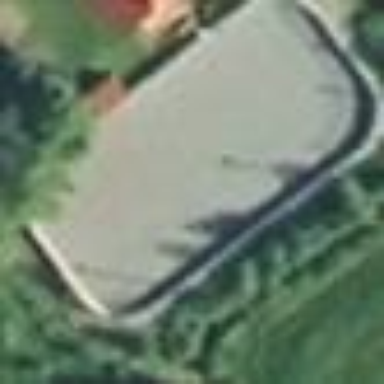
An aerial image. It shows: Ice rink designated for ice hockey under the category of leisure land.